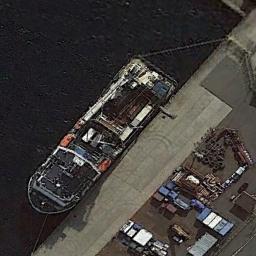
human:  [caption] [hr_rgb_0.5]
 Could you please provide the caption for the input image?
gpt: A grey ro-ro ship docked by the dock .

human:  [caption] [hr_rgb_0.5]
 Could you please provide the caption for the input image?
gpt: There are many containers in the dock beside the ship .

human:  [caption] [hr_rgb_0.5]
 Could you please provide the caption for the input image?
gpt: There is a ship in the blue water on the shore .

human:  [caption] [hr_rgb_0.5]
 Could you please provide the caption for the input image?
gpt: The cargo ship is docked at the cargo terminal and the water is deep blue .

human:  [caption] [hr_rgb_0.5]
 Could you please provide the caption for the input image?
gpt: The ship is at the harbor .